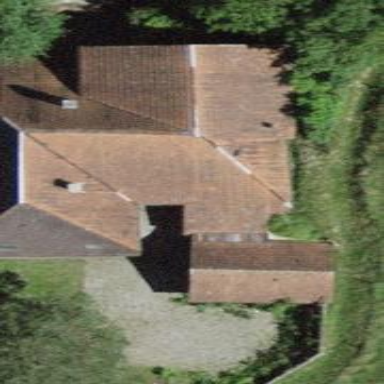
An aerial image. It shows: Farm building.